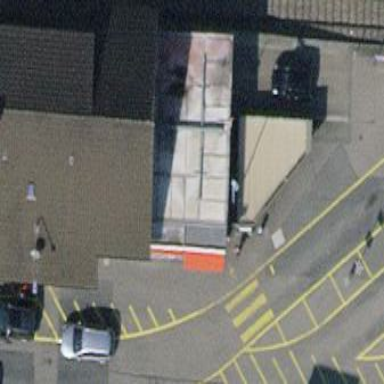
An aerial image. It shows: Shed.